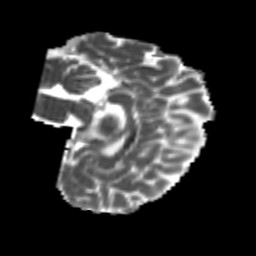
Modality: MD
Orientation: sagittal
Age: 22
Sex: female
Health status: healthy
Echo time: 0.074 s